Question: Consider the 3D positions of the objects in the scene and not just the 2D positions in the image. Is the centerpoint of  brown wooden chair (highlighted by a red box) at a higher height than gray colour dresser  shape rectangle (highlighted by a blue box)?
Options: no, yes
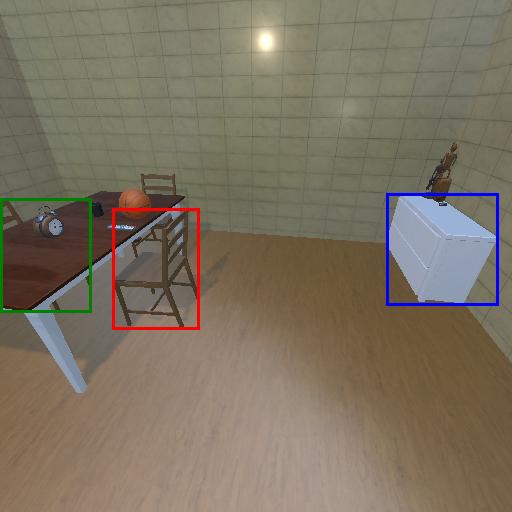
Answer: no